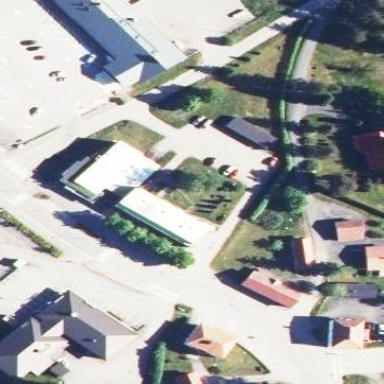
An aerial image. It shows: Commercial building.